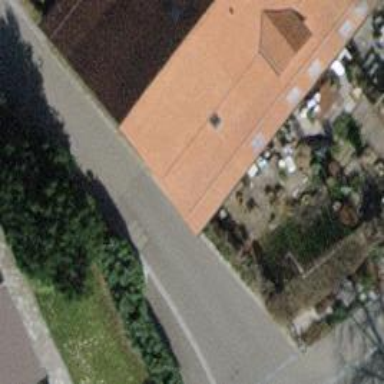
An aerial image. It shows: Terrace building.